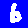
Digit: 6